Interaction volume radius: 5 \u00c5
Interaction volume height: 15 \u00c5
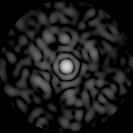
Disorder parameter: 0.836